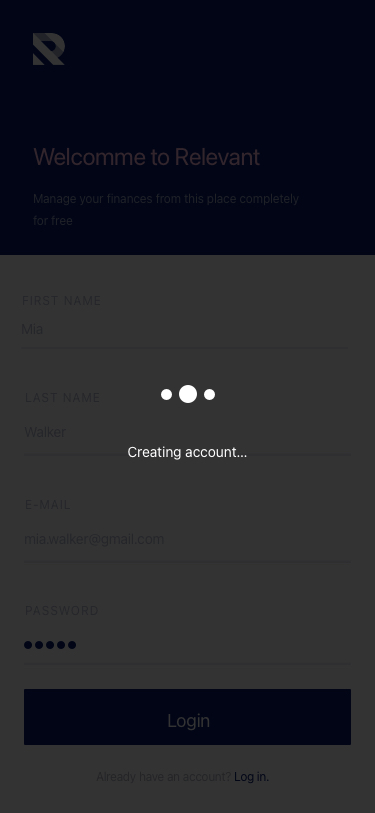
Text in this UI design:
Welcomme to Relevant
Manage your finances from this place completely for free
Login
Already have an account? Log in.
Creating account…